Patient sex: M
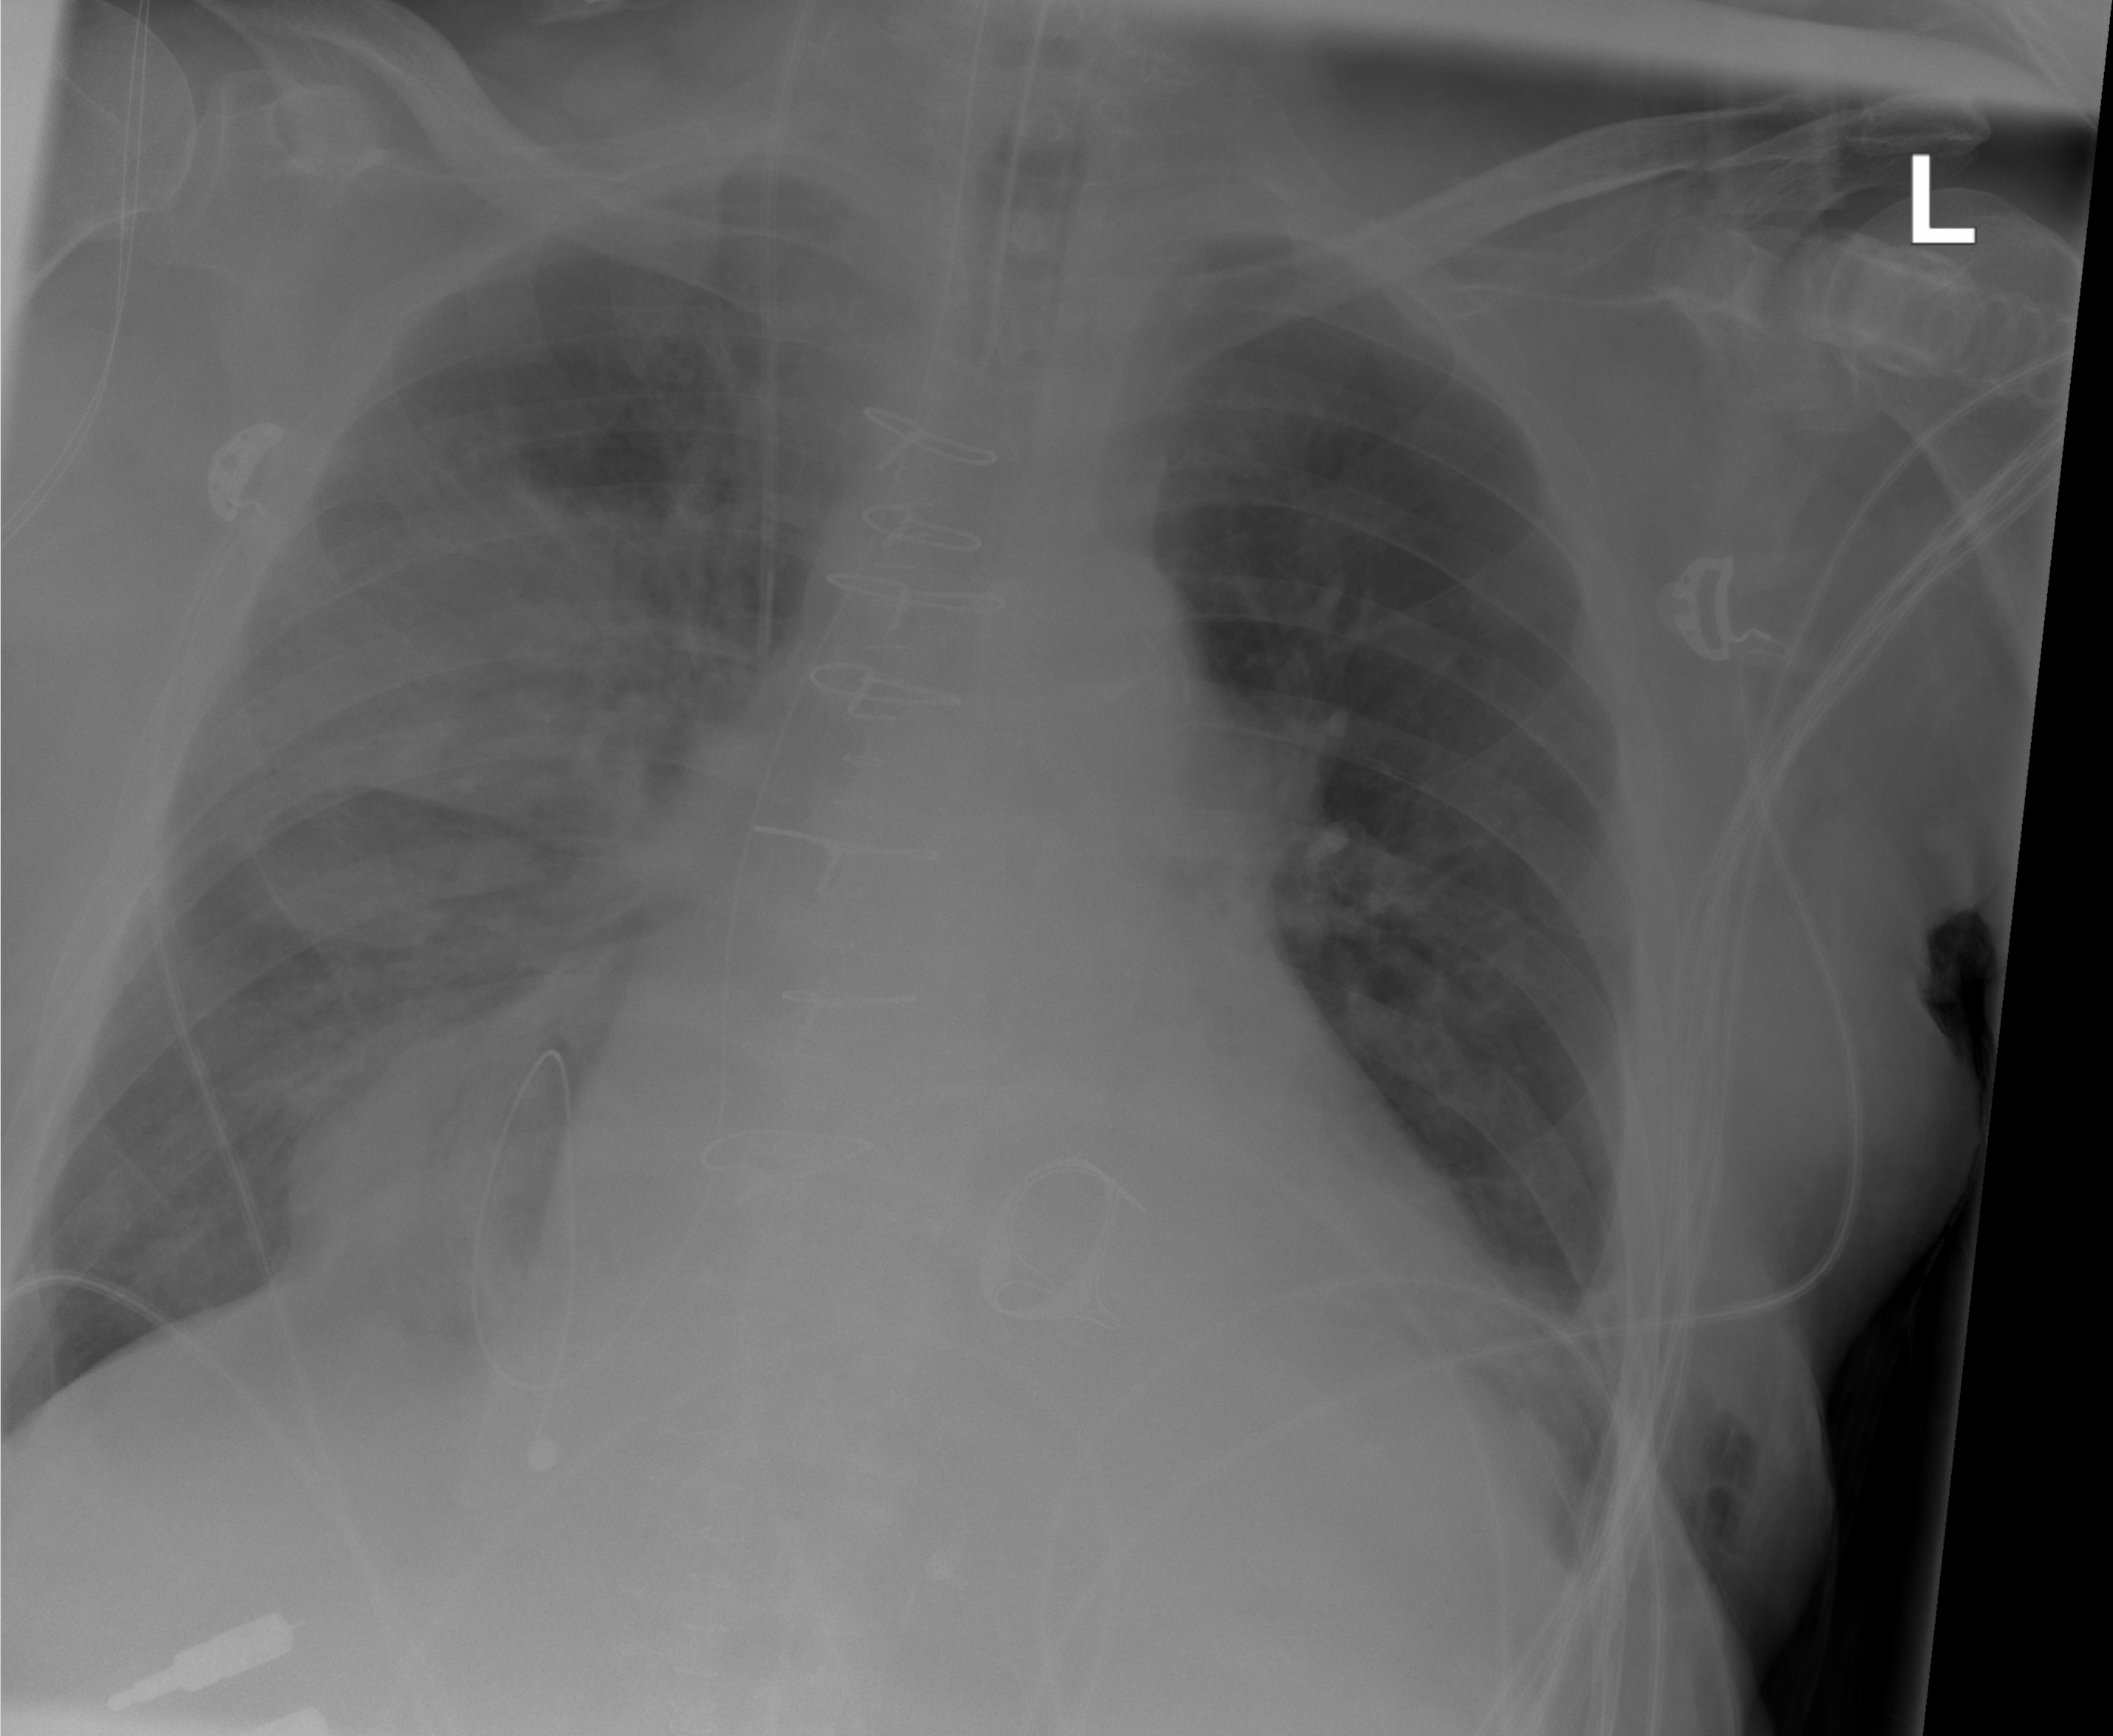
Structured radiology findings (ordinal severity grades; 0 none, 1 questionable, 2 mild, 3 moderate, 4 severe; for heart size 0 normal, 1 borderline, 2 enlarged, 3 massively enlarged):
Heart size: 2
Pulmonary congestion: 0
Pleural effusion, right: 2
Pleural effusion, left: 0
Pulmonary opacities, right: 2
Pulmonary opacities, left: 0
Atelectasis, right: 2
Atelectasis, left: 1